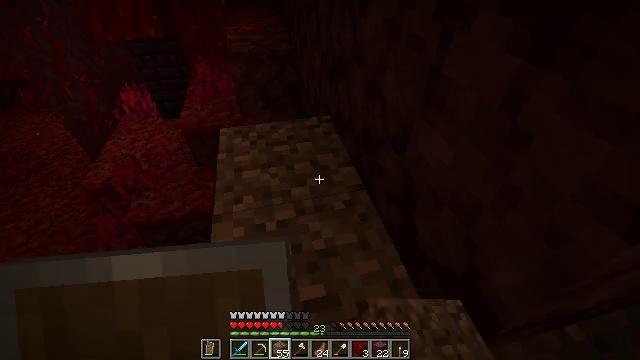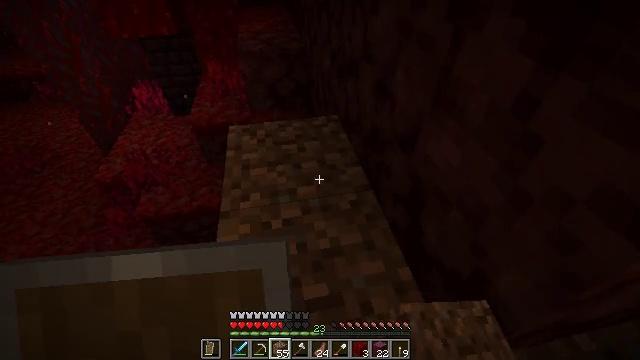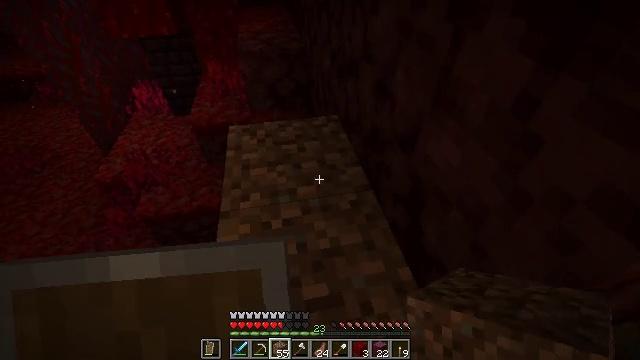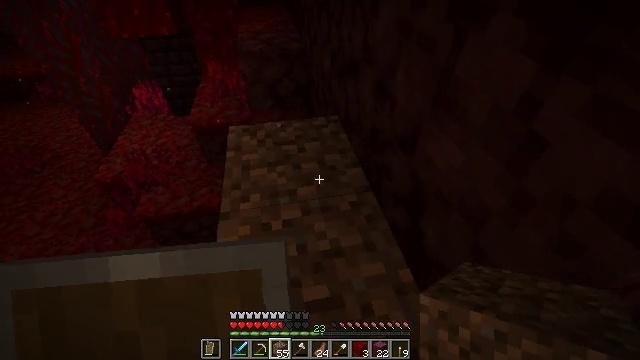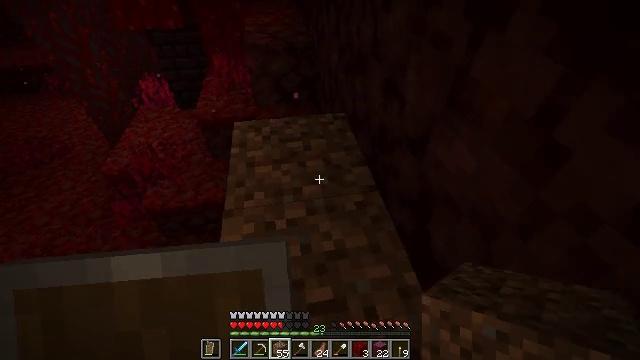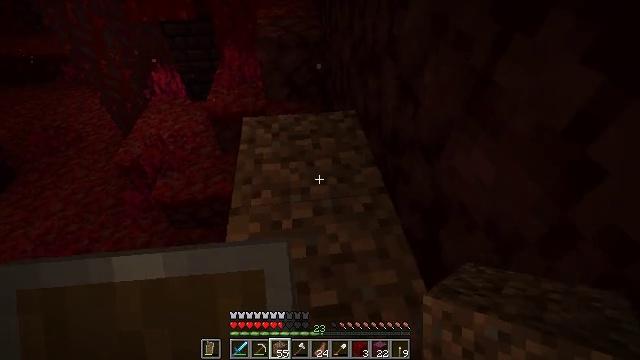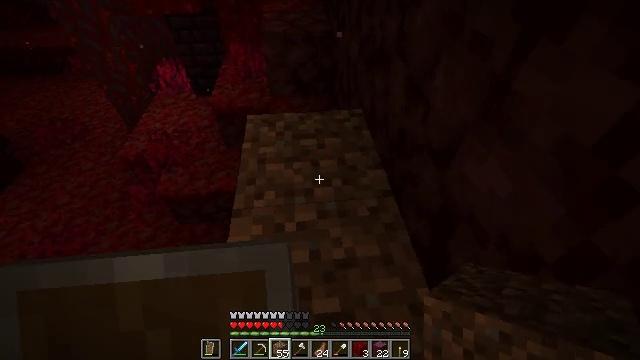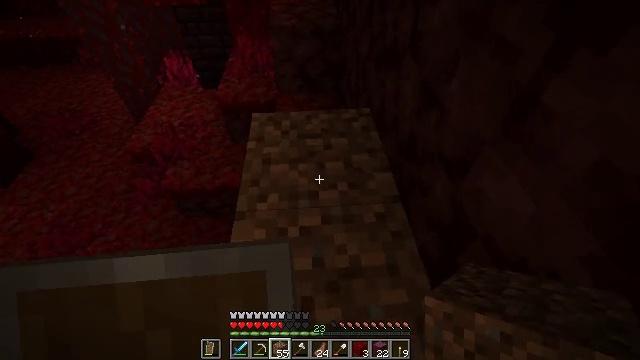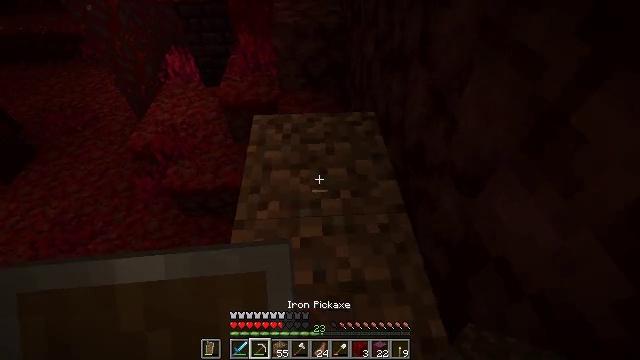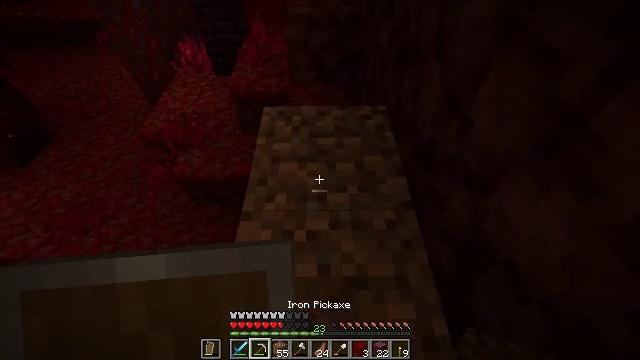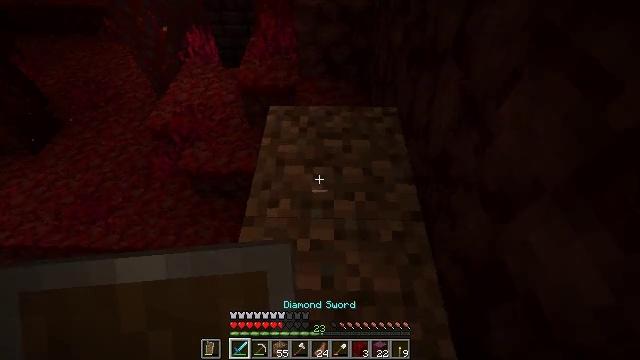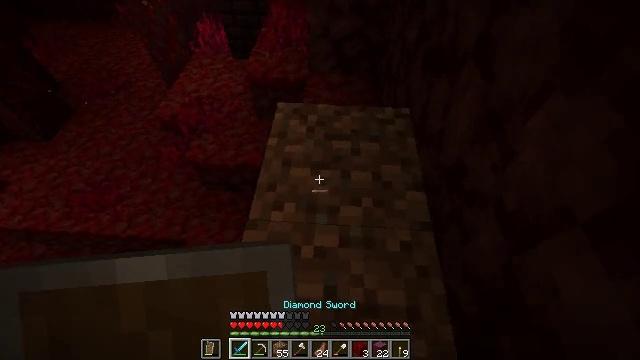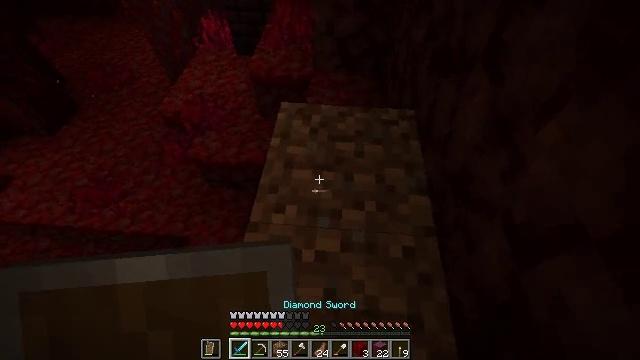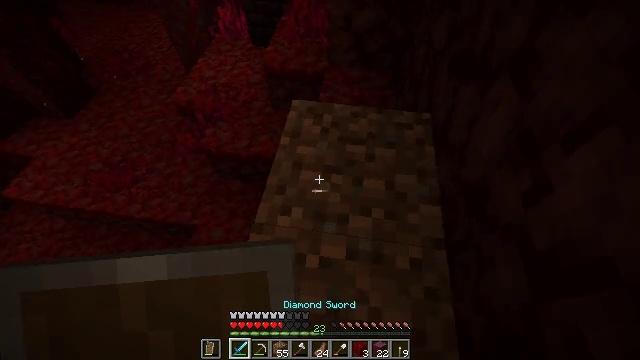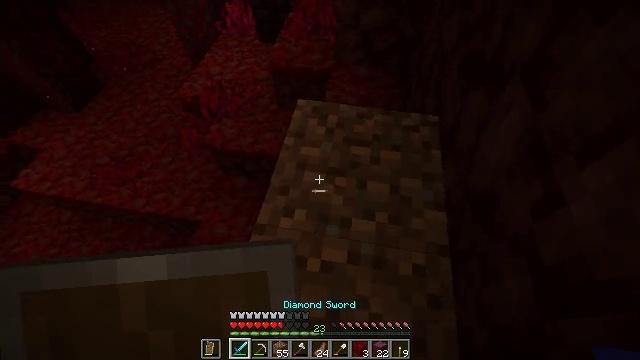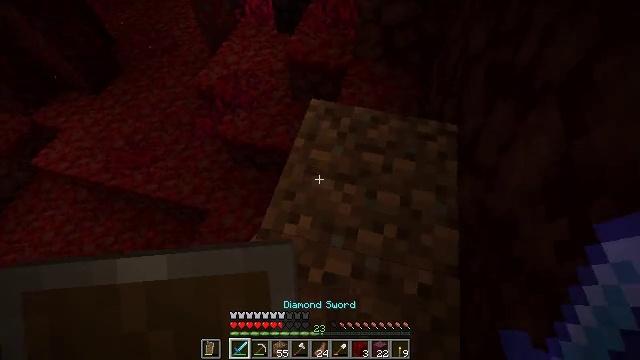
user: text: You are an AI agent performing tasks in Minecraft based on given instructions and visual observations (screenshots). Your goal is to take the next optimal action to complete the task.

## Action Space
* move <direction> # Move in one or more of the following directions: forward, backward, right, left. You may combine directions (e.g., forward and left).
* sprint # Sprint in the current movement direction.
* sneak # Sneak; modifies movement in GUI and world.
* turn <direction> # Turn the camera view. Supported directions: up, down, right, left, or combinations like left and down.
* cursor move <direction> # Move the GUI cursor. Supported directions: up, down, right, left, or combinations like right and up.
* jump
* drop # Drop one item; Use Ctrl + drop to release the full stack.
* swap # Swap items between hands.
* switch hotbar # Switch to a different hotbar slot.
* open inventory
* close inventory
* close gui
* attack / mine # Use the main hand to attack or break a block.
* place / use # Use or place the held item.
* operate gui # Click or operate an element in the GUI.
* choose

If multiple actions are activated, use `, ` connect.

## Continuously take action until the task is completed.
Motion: motion action
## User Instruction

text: Combat the hoglin.
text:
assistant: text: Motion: sneak, turn left
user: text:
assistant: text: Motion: sneak
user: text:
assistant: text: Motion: move forward, sneak
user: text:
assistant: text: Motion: move forward, sneak, turn left and down
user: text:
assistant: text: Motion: move forward, sneak, turn left and down
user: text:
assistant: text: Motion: move forward, sneak, turn left and down
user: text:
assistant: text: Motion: move forward, sneak, turn left and down
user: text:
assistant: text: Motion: move forward, sneak
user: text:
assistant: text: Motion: move forward, sneak, turn left and down
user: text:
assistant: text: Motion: move forward, sneak, turn left and down
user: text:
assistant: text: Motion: move forward, sneak, turn left and down
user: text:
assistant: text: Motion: move forward, sneak, turn left
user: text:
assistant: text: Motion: move forward, sneak, turn left and down
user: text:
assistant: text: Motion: move forward, sneak, turn left
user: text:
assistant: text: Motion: move forward, sneak, turn left and down
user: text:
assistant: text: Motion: move forward, sneak, turn left and down
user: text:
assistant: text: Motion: move forward, sneak, turn left and down
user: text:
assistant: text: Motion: move forward, sneak, turn left and down
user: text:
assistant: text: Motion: move forward, sneak, turn left and down
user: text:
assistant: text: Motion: move forward, sneak, turn left
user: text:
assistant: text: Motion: move forward, sneak, turn left and down
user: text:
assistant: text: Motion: move forward, sneak, turn left and down
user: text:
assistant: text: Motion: move forward, sneak
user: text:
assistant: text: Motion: move forward, sneak, turn left
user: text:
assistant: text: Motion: move forward, sneak, turn left and down
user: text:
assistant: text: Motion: move forward, sneak, turn left and down
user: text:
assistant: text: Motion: move forward, sneak, turn left and down
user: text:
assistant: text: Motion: move forward, sneak, turn left
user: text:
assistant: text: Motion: sneak, turn left and down
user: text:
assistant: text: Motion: sneak, turn left and down